Question: I was writing a program in JavaScript that calculates the number of 6-digit numbers the sum of whose first 3 digits is equal to the sum of the last 3 digits. So I wrote two different solutions to the problem although only one returns the correct answer.
Also I wrote a function 'sumOfDigits()' which simply calculates the sum of digits of the number passed to it. This function is not written here but it works correct.
---
'''
function count1() {
total=0;
for (i = 100000; i <= 999999; i+=1) {
part = i % 1000;
if ((sumOfDigits(i-part)) == ((sumOfDigits(part)))) {
total+=1;
}
} return total;
}
'''
---
'''
function count2() {
array = [];
for (i = 100000; i <= 999999; i+=1) {
part = i % 1000;
if ((sumOfDigits(i-part)) == ((sumOfDigits(part)))) {
array.push(i);
}
} return array;
}
'''
The 'count1()' function does not work correctly and returns 28 as the answer while the 'count2()' function which returns an array returns an array of length 50412 which is the correct answer. Can somebody please tell me why the first function does not work correctly.
A screenshot of the 'count1' function in action.

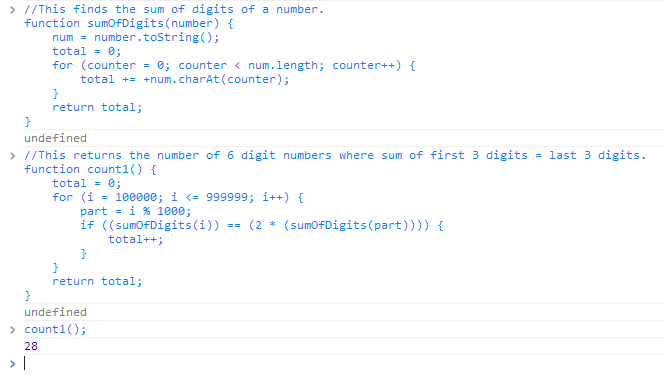
Answer: Are you using 'total' in the implementation of 'sumOfDigits()'? I'm guessing that both functions are using the same global 'total'.
You should prefix all local variables with 'var' on their first use so that they aren't treated as global variables, e.g.:
'''
var total = 0;
'''
I just confirmed this. If 'sumOfDigits()' uses the global 'total', 'count1()' returns 28.